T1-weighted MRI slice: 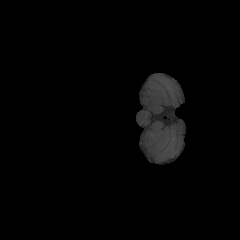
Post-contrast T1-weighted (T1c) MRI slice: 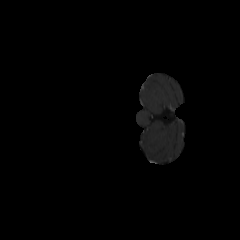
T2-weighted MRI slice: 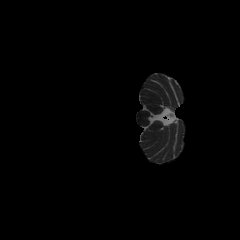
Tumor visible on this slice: no